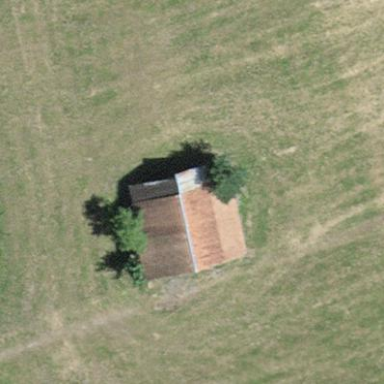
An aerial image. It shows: Barn.